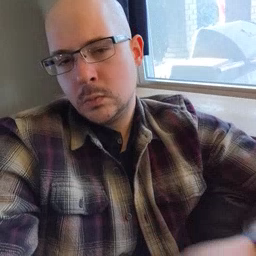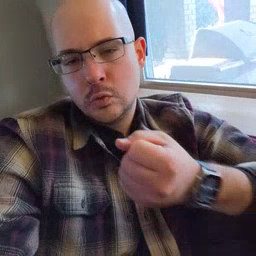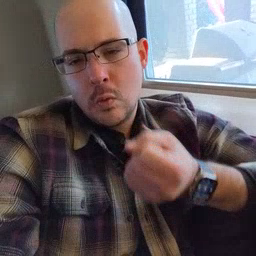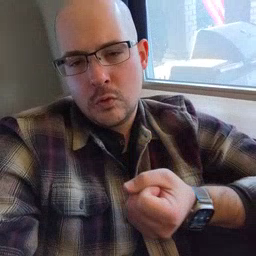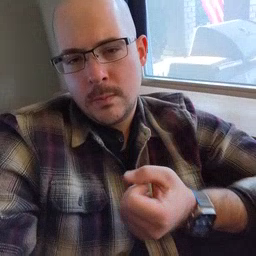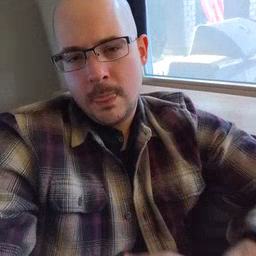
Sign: drawer